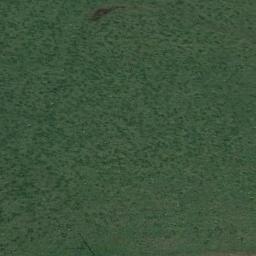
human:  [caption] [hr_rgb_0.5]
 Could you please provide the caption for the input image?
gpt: The entire image is dominated by grass .

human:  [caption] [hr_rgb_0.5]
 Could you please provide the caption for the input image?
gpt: There are some thin lines in the meadow .

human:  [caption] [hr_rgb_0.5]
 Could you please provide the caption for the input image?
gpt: A large lush green meadow covered with green grass .

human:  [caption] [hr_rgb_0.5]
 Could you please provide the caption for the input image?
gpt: This meadow has evenly distributed dense grasses .

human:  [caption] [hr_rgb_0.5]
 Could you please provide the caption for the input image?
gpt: A dense meadow with many green grass .